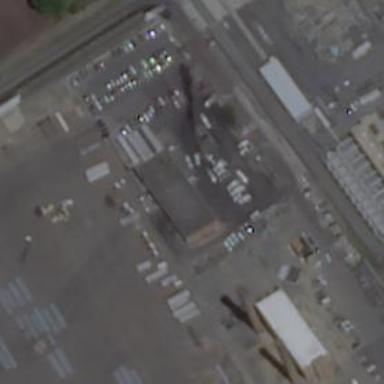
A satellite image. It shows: Industrial area.